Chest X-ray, AP view. Patient: 62 years old, sex F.
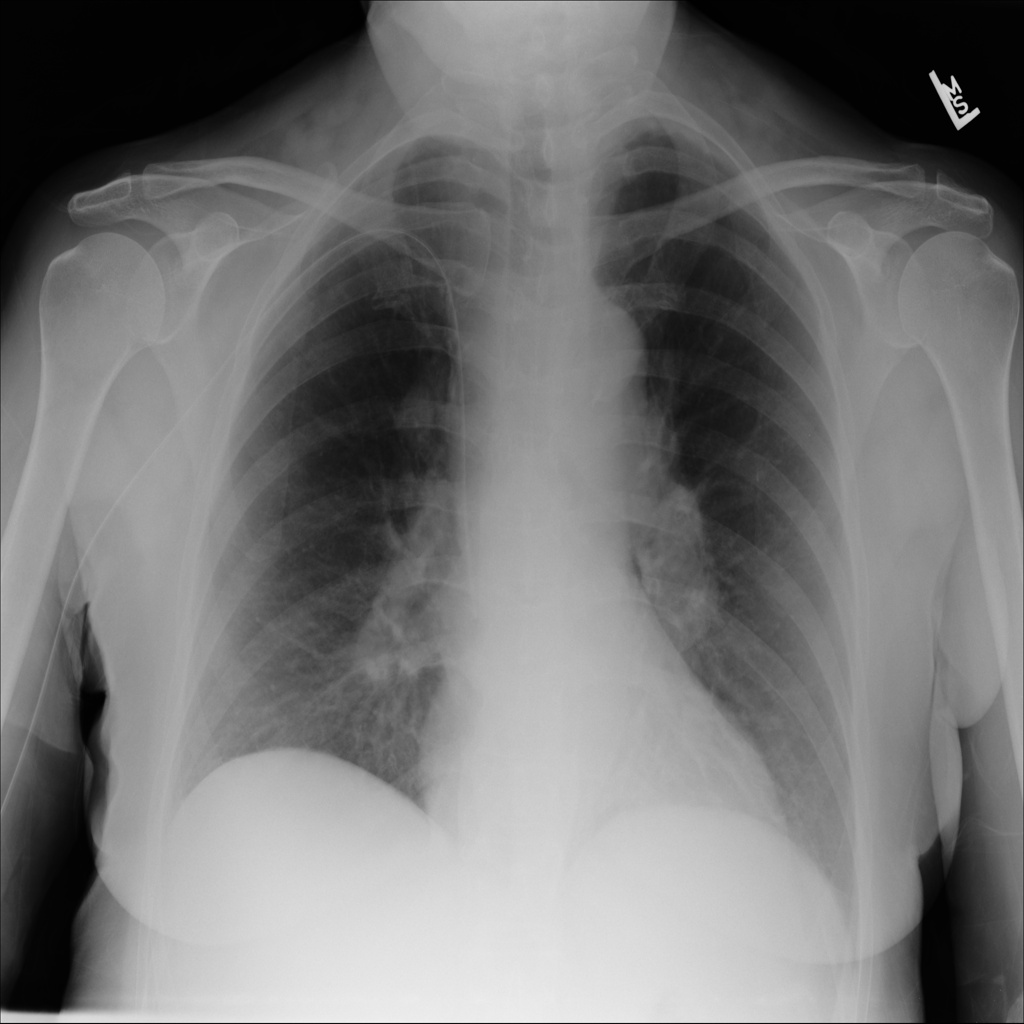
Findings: No Finding